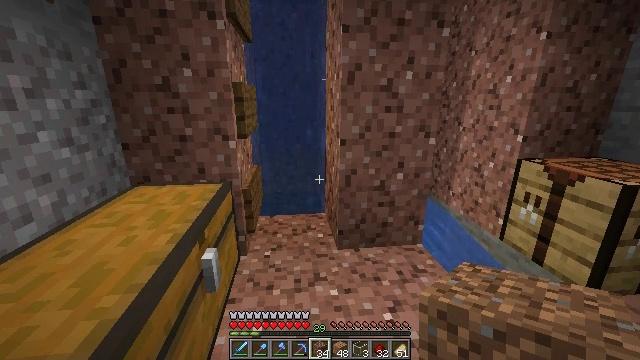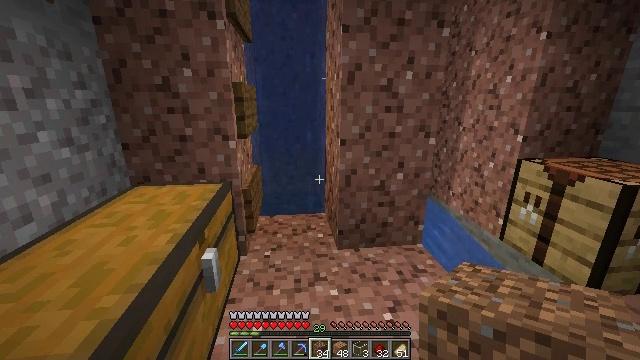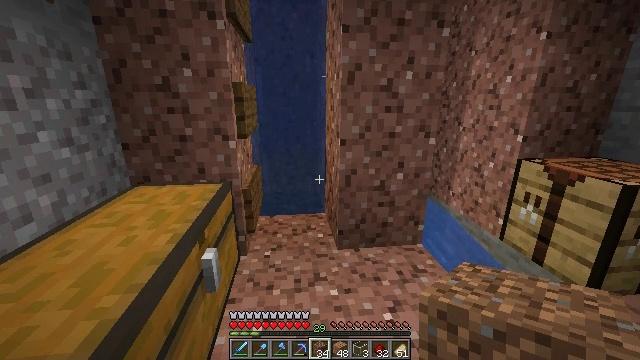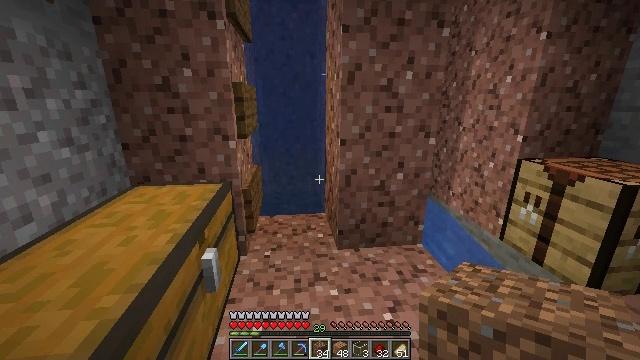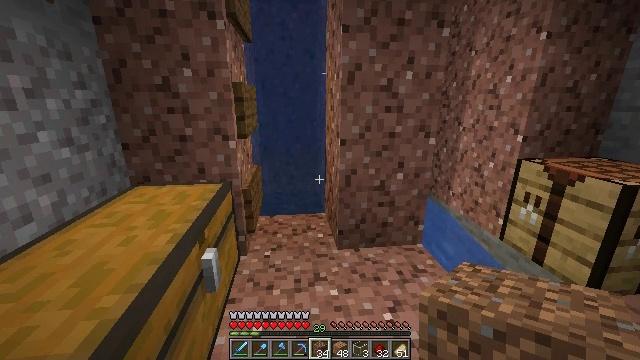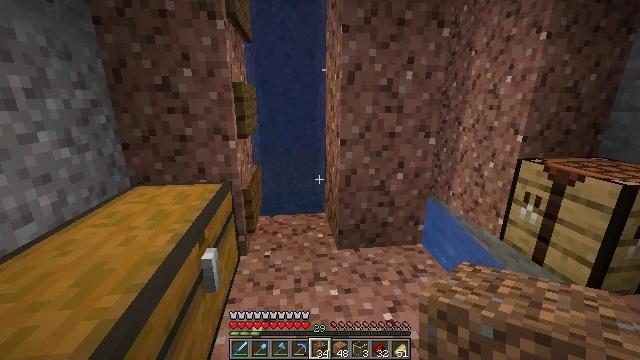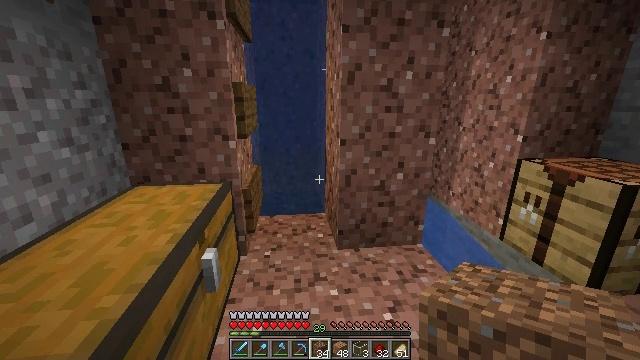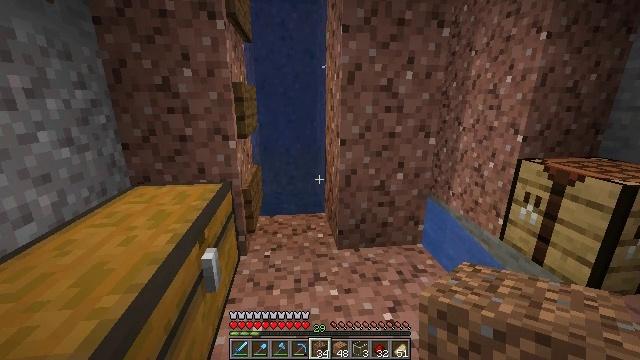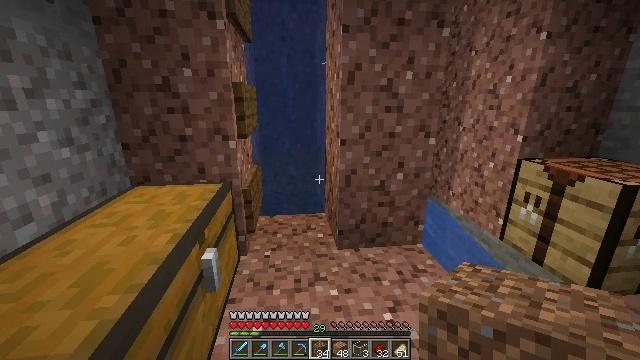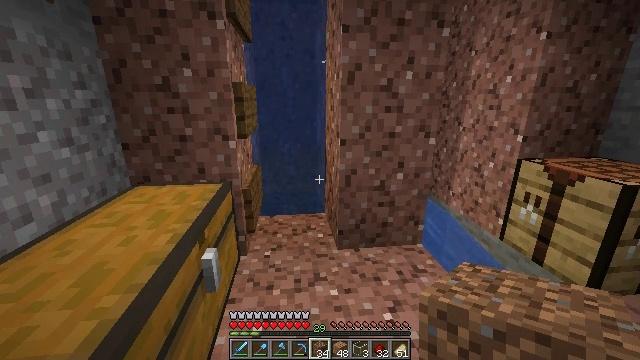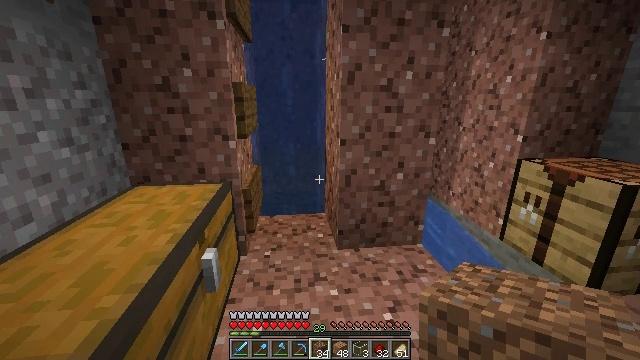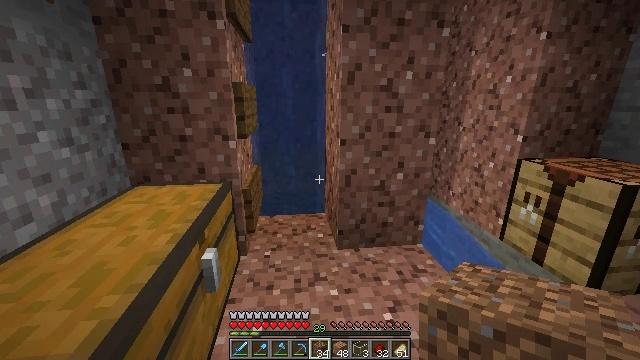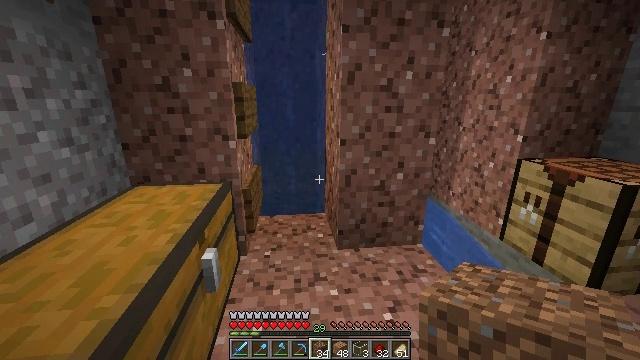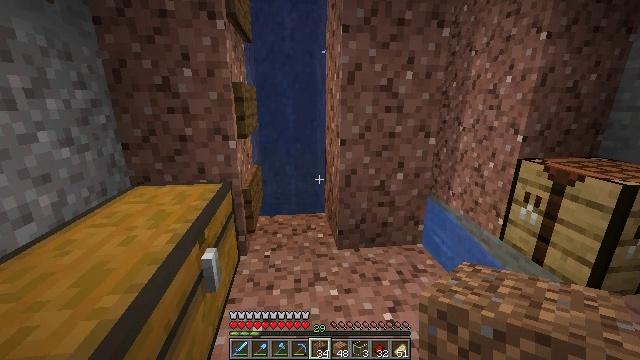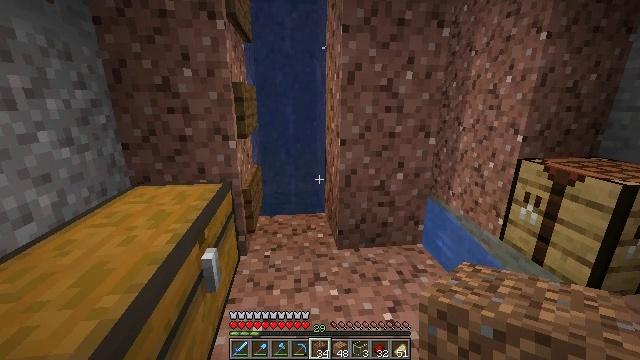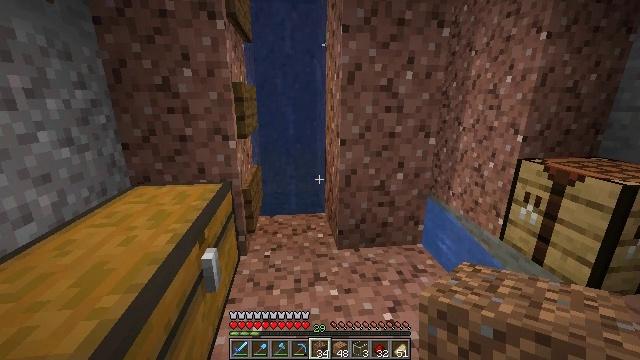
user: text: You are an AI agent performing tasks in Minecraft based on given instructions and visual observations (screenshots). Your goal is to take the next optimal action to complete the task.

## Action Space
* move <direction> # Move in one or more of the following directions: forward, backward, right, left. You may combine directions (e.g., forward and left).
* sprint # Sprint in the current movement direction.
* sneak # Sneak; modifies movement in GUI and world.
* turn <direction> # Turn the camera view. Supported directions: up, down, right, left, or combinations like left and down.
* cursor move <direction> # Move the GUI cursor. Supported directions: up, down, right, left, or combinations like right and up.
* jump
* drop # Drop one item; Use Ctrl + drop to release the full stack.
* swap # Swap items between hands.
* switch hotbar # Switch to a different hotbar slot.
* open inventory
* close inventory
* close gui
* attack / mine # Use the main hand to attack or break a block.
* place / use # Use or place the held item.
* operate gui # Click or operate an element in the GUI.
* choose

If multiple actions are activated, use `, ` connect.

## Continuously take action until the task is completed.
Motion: motion action
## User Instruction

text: Form a golden helmet using the crafting table and gold.
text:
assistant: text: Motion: no_op
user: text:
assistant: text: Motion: no_op
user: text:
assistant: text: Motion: no_op
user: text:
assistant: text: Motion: no_op
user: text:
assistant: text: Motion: no_op
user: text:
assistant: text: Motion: no_op
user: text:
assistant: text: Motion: no_op
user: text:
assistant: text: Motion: no_op
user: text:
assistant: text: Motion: no_op
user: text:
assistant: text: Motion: no_op
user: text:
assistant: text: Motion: no_op
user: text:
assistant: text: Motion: no_op
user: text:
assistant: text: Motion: no_op
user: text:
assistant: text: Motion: no_op
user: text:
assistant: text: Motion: no_op
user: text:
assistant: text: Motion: no_op
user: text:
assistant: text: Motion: no_op
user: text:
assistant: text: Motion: no_op
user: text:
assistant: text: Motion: no_op
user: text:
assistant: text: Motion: no_op
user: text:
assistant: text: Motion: no_op
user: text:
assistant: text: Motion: no_op
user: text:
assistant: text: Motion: no_op
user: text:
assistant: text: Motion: no_op
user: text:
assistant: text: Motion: no_op
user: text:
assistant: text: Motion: no_op
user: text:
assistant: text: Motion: no_op
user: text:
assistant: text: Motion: no_op
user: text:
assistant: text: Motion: no_op
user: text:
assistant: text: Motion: no_op